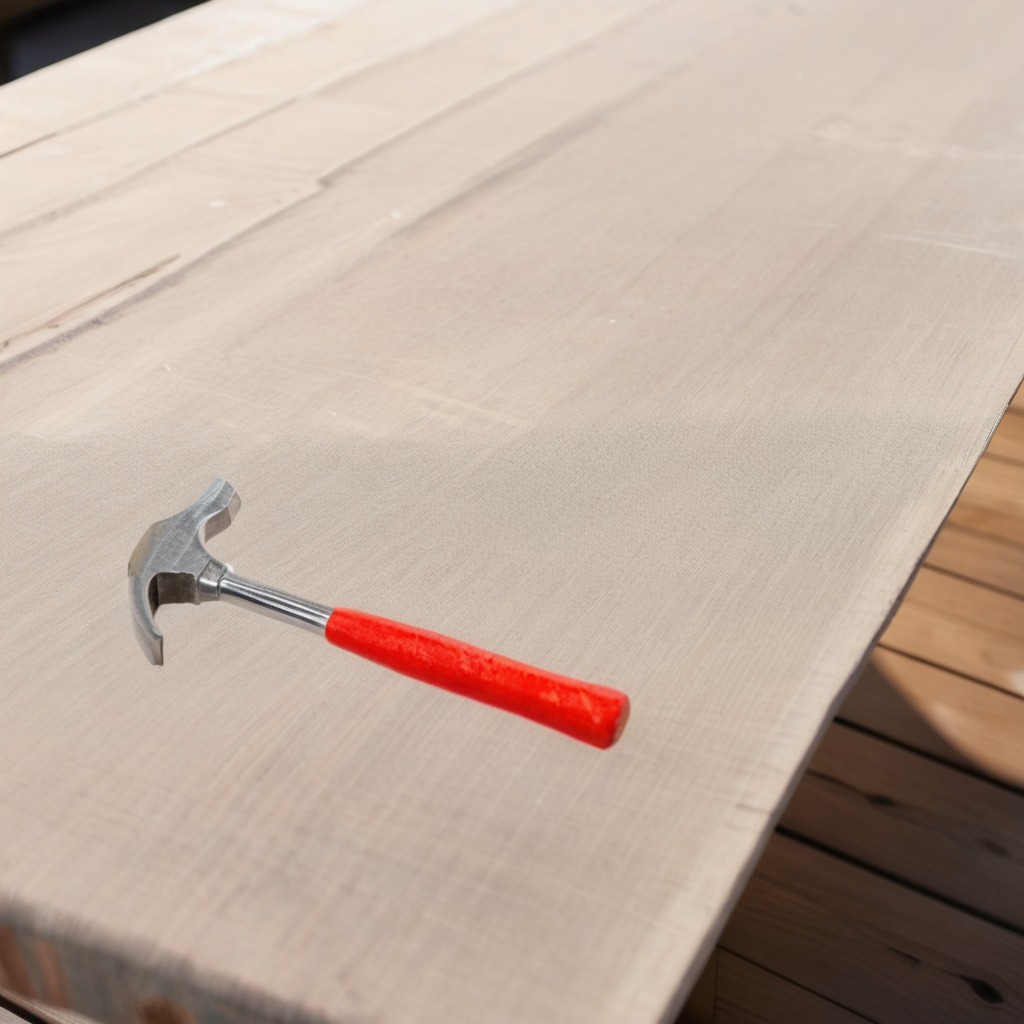
A hammer lies on the wooden table in an outdoor workshop during daytime bright natural light soft shadows worn but beneath the cloth.